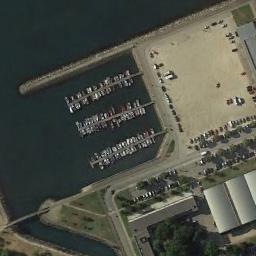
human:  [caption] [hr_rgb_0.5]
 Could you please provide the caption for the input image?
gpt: The harbor has lots of neatly docked boats and a rectangular parking lot and some white buildings are next to the harbor .

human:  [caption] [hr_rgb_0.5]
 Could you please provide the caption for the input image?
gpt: The harbor is next to the parking lot and buildings, And there are many boats moored on the sea .

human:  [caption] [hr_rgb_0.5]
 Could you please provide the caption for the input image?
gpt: Several cars were parked on the harbor shore .

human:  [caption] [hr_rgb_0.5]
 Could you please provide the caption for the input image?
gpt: There are lots of buildings beside the harbor .

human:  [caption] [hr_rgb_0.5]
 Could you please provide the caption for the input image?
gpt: There are many boats at the harbor beside a parking lot .